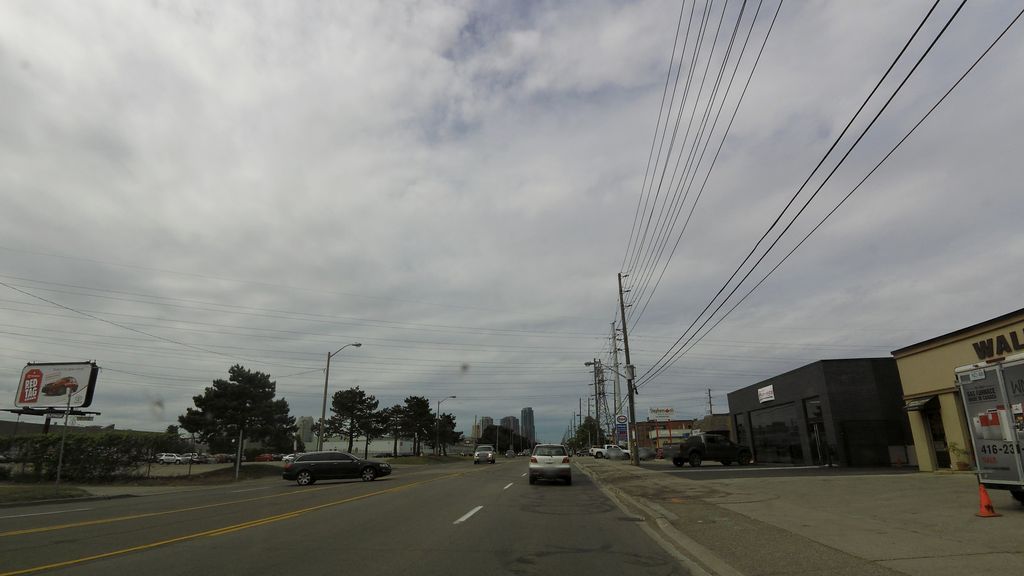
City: toronto